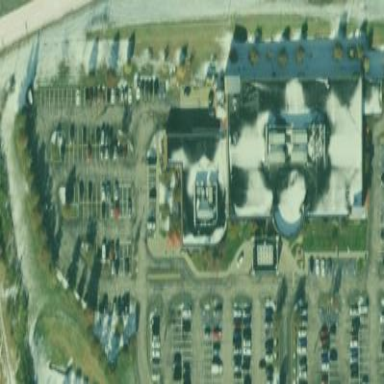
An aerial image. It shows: Healthcare clinic.